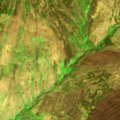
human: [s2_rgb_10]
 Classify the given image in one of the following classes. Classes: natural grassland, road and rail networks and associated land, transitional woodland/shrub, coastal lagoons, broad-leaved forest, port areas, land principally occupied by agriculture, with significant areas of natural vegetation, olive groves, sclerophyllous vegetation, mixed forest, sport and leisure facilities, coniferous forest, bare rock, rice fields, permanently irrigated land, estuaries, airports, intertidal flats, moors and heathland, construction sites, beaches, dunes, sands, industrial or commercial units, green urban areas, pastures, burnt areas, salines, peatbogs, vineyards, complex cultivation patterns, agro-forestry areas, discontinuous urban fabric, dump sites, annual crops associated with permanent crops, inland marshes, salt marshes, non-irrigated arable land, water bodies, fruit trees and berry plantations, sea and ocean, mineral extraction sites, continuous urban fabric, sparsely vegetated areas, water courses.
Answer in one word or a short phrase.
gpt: moors and heathland, peatbogs